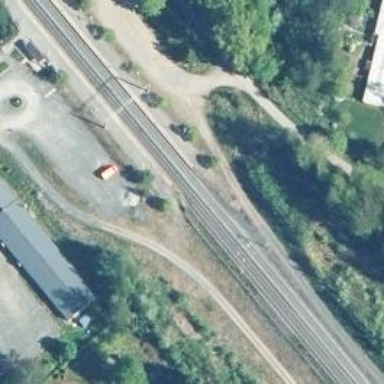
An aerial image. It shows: Platform edge at railway station.